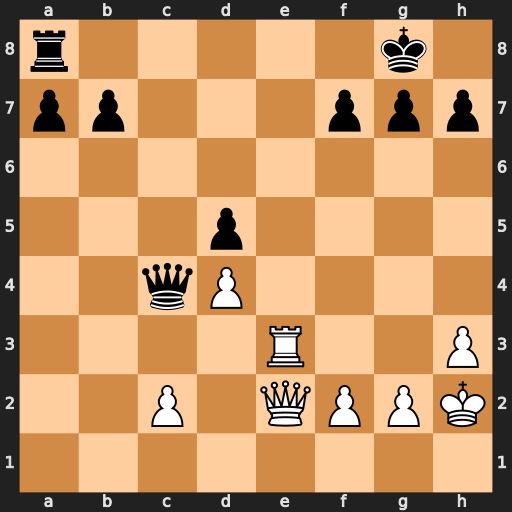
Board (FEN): r5k1/pp3ppp/8/3p4/2qP4/4R2P/2P1QPPK/8
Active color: w
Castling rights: -
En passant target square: -
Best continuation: Re8+ Rxe8 Qxe8#